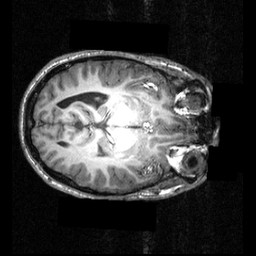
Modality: T1w
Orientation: axial
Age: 21
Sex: male
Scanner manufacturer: siemens
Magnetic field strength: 3.951 T
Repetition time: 1.5 s
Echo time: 0.00335 s